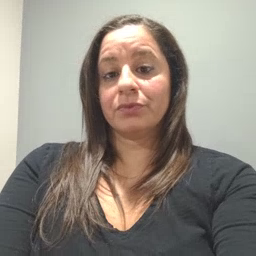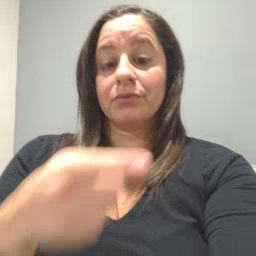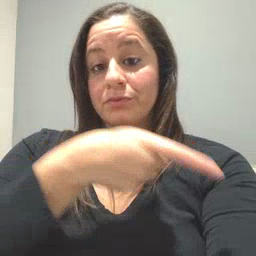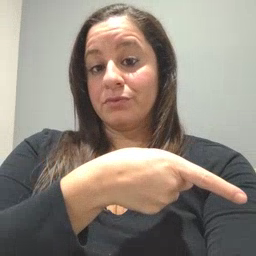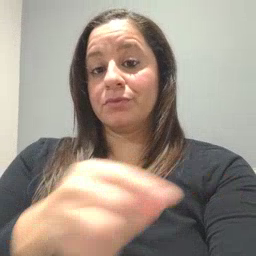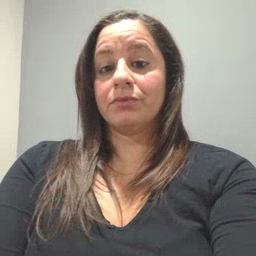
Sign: hesheit